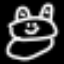
Label: frog